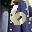
Label: 6